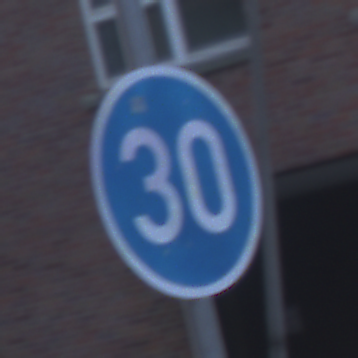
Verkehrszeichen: VorgeschriebeneMindestgeschwindigkeit
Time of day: SunriseSunset
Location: Outdoor (Urban)
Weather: Clear
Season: NotSpecified
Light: Natural